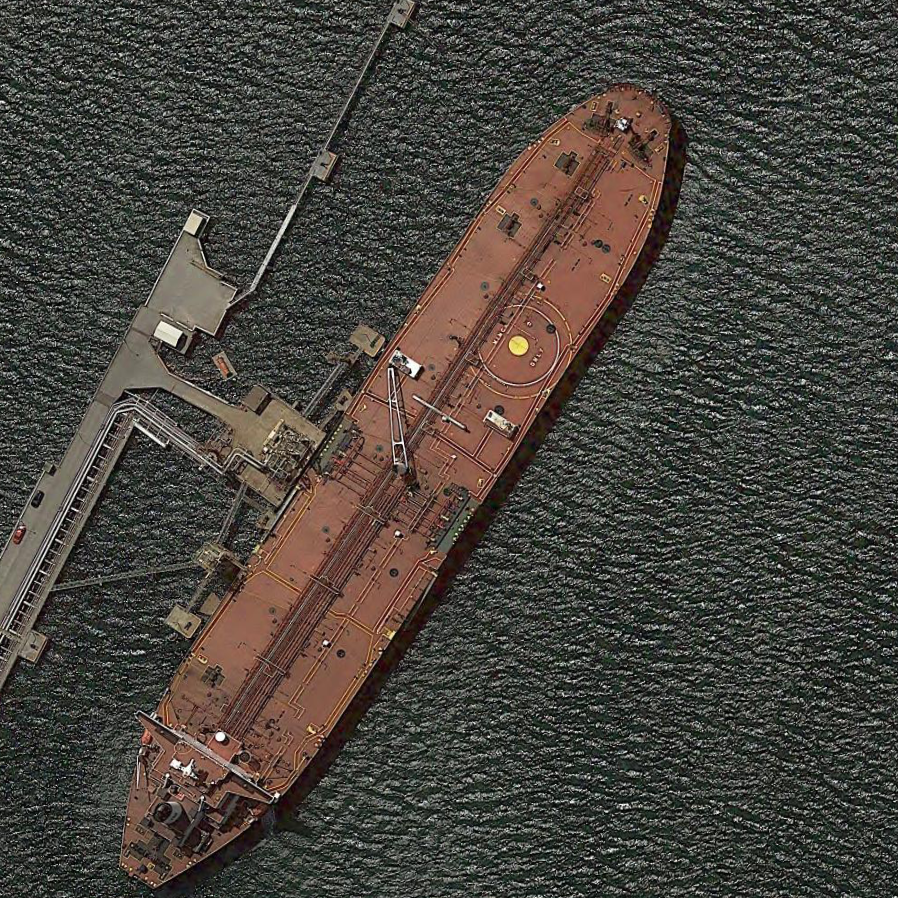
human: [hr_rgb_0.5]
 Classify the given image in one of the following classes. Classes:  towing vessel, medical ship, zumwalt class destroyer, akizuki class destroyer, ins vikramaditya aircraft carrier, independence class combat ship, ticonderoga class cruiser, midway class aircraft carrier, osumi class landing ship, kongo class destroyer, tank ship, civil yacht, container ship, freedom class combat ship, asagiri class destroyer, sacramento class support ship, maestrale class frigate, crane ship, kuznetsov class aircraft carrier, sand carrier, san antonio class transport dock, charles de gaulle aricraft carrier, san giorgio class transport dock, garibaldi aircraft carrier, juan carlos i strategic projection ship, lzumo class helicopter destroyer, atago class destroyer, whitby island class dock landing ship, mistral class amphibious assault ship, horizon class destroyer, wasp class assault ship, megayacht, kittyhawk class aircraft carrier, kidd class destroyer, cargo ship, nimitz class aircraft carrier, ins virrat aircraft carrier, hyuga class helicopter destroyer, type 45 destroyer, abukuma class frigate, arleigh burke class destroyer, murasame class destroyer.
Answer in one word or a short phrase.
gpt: Tank ship